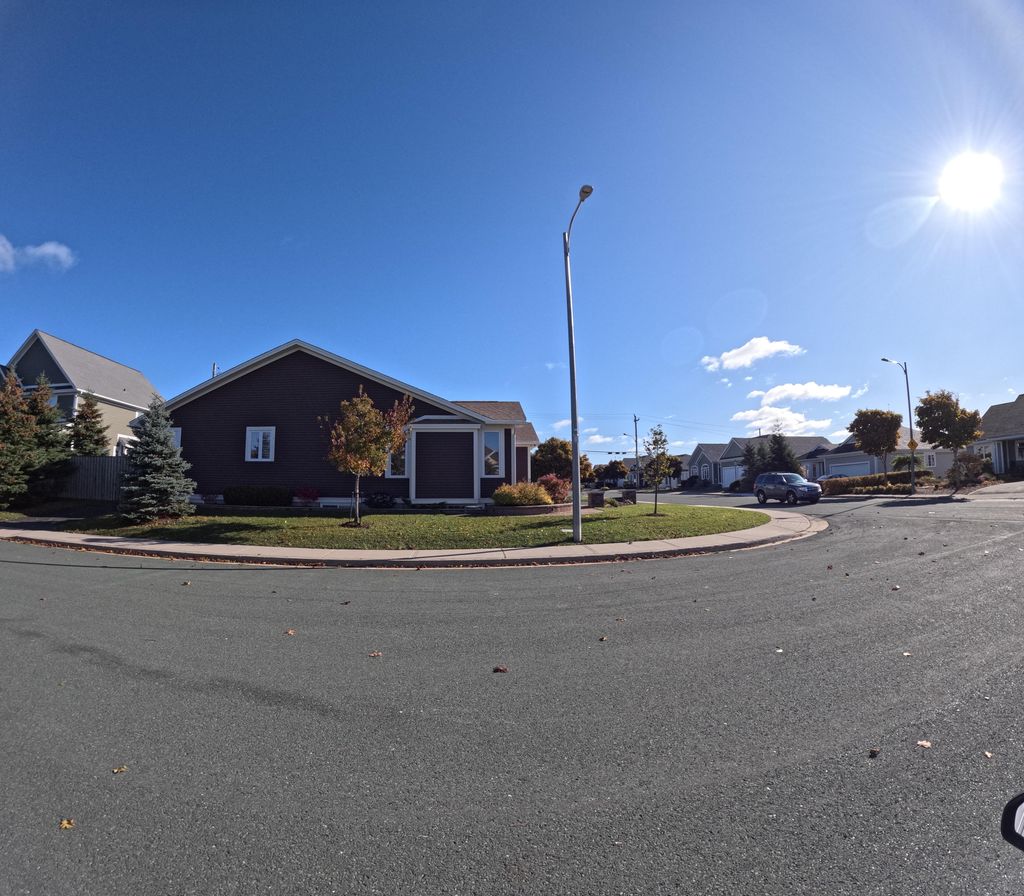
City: st_johns